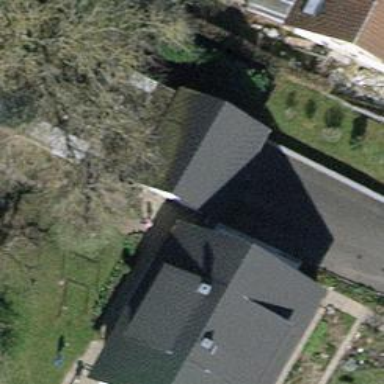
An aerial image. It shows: Garage.